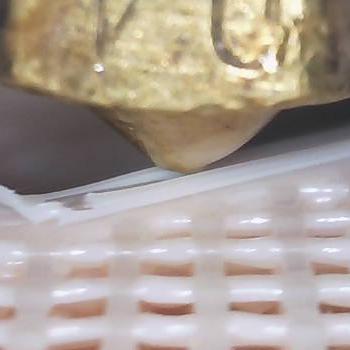
Flow rate: 42%